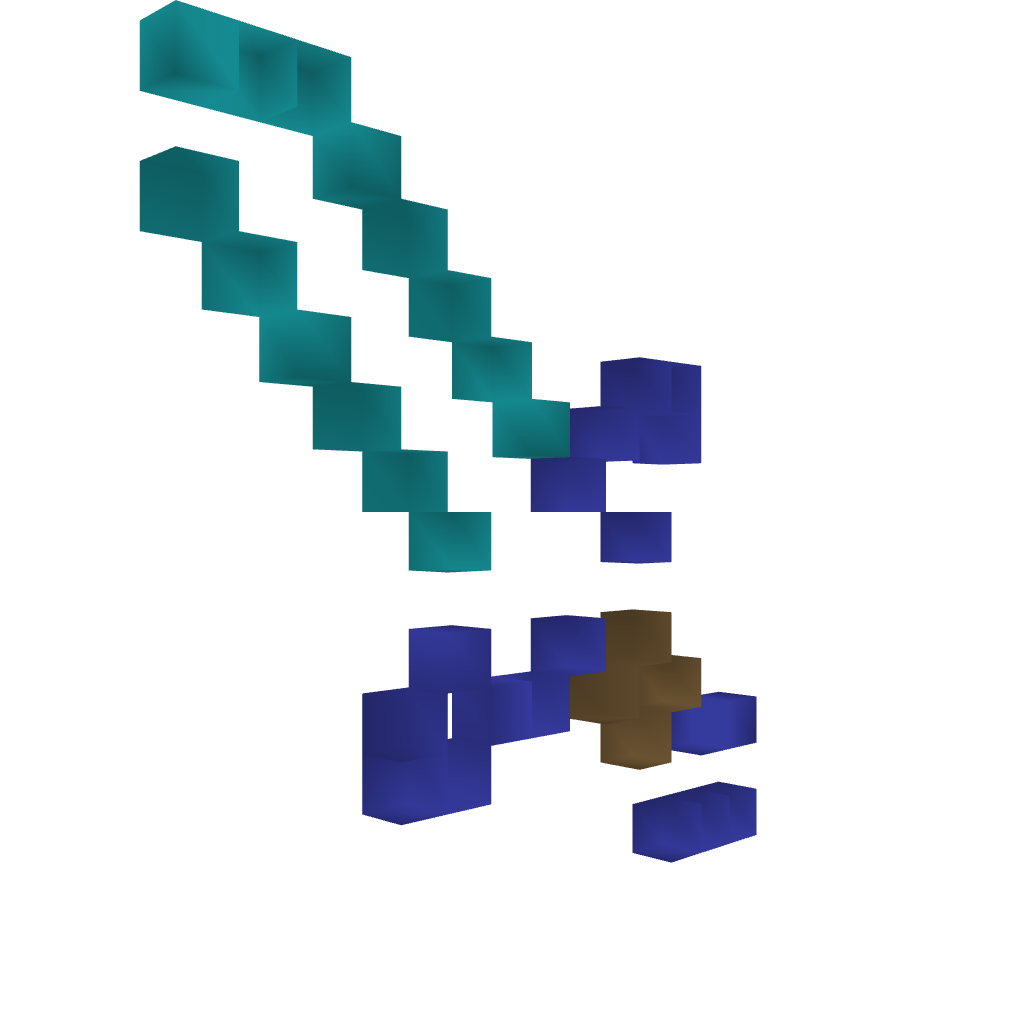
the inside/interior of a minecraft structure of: Diamond Sword